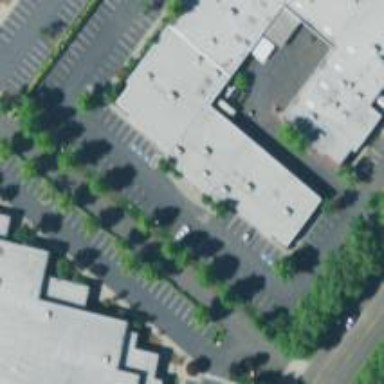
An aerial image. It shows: Parking space is available.